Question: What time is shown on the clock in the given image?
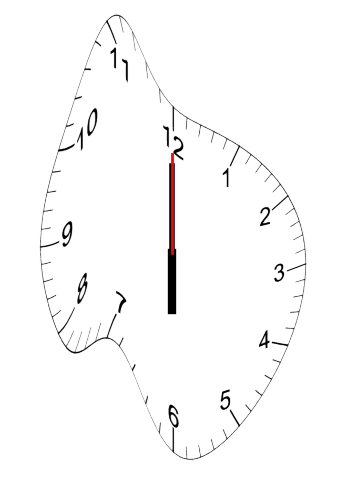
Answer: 06:00:00